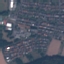
Label: Residential